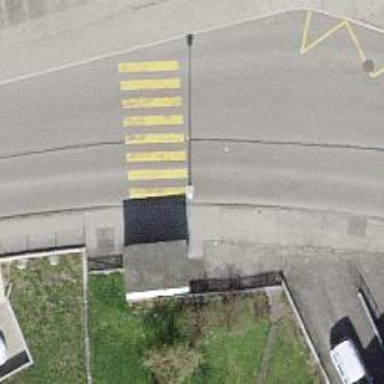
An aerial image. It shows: Uncontrolled zebra crossing.